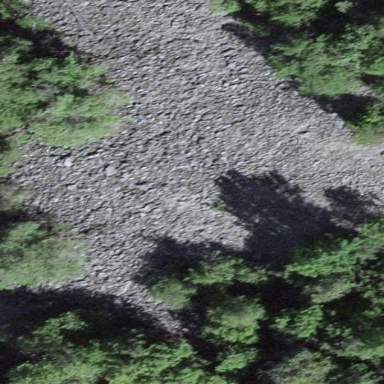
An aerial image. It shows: Natural scree.